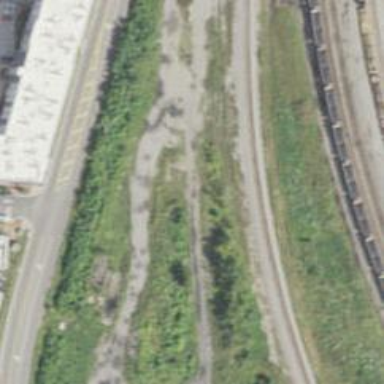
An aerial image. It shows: Abandoned spur railway.